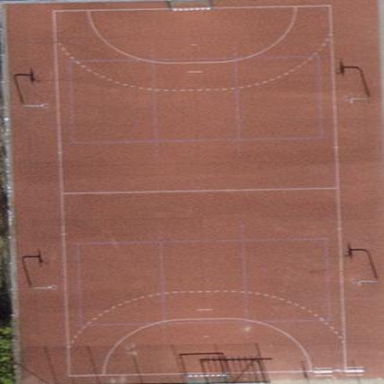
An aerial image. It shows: Pitch used for basketball and football sports.